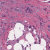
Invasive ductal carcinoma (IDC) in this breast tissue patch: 1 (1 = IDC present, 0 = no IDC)